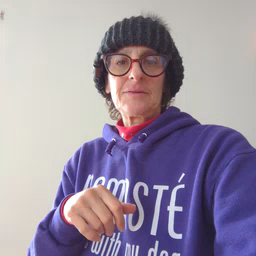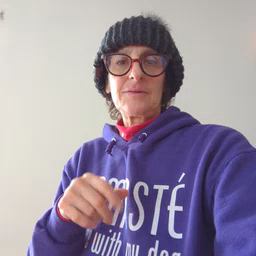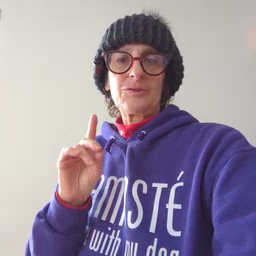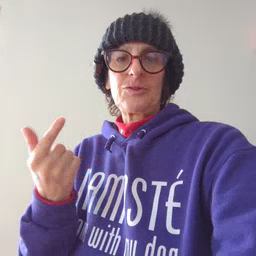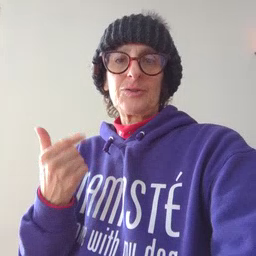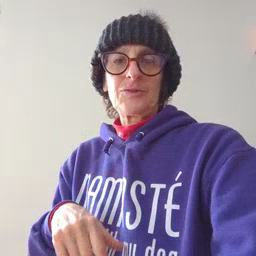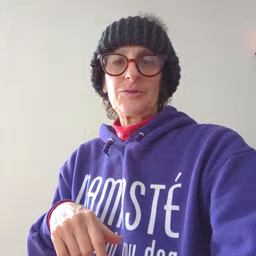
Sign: dog